Question: I am doing a customized keyboard, but I want to use some default key such as space and delete key. This is the code that I use to disable key a-z.
'''
- (BOOL)textField:(UITextField *)textField shouldChangeCharactersInRange:(NSRange)range replacementString:(NSString *)string
{
NSMutableString * character;
NSCharacterSet *disableLetters = [[NSCharacterSet characterSetWithCharactersInString:@"abcdefghijklmnopqrstuvwxyz"] invertedSet];
NSRange location = [character rangeOfCharacterFromSet:disableLetters];
return (location.location == NSNotFound);}
'''
This is the Screen Shot :(I cannot delete k after disable other keys)

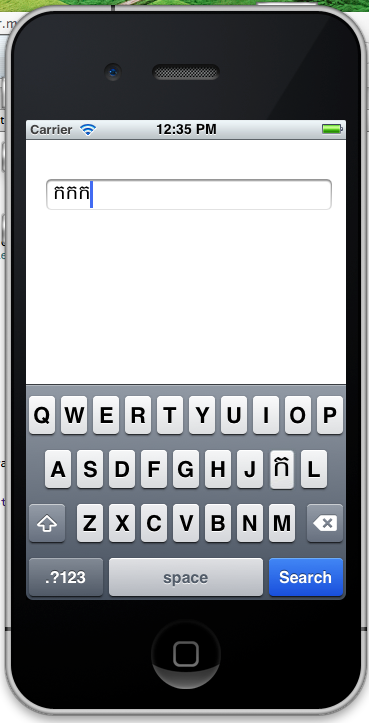
Answer: There were a couple of problems with your code that I've fixed so this will now work:
'''
- (BOOL)textField:(UITextField *)textField shouldChangeCharactersInRange:(NSRange)range replacementString:(NSString *)string {
NSCharacterSet *disabledLetters = [[NSCharacterSet characterSetWithCharactersInString:@" "] invertedSet];
NSRange location = [string rangeOfCharacterFromSet:disabledLetters];
return (location.location == NSNotFound);
}
'''
This code has now been updated to only allow space, enter and delete to be used.